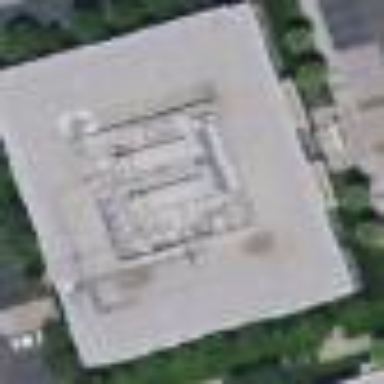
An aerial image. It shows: Industrial building.